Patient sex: M
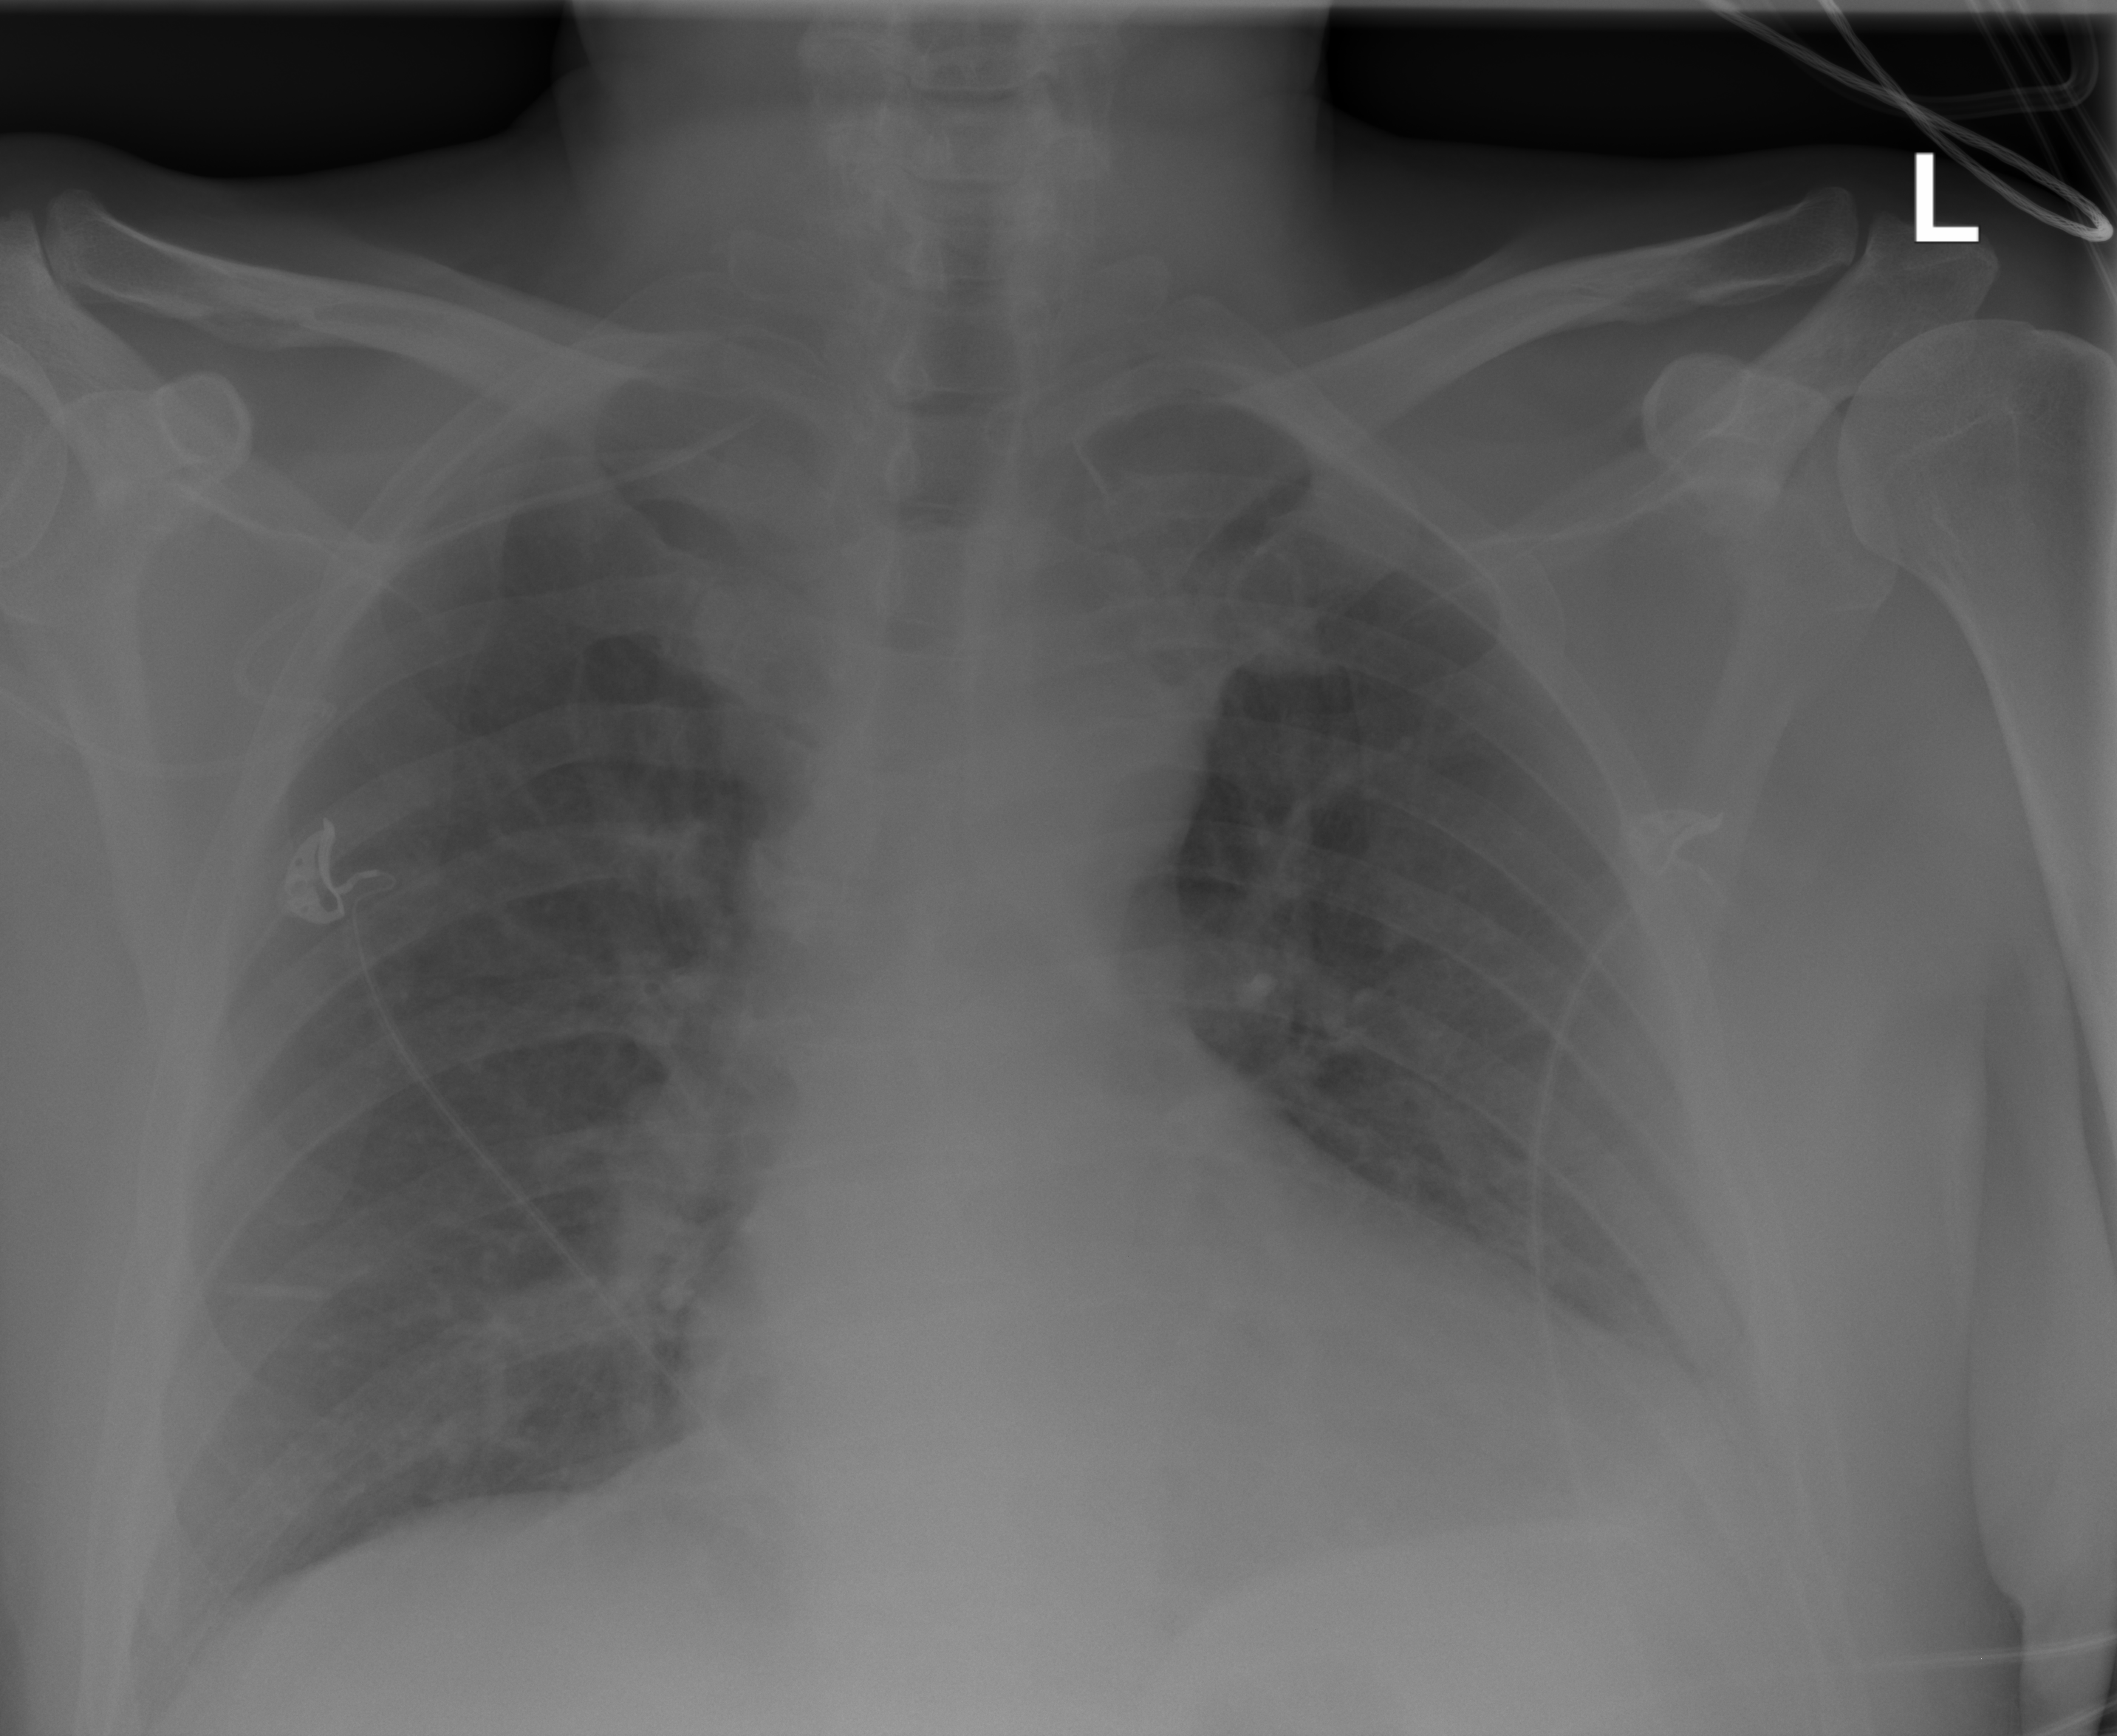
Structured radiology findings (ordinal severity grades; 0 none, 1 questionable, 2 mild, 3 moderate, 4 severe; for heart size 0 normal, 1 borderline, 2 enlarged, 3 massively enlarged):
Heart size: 1
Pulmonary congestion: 1
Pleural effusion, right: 0
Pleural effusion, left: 0
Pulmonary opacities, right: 0
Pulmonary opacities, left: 0
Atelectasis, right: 0
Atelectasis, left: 0